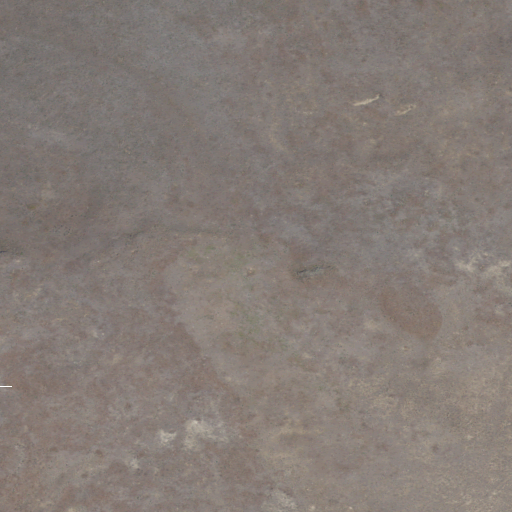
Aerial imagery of mountain in Idaho named Brown Butte containing only grassland